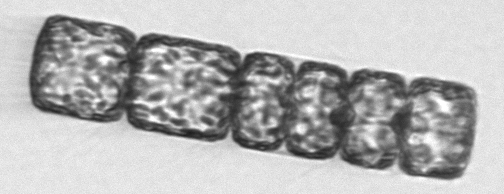
Label: Lauderia_annulata